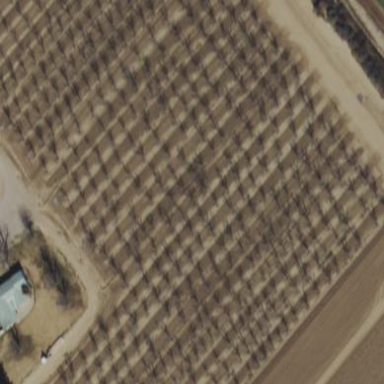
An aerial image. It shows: Orchard.